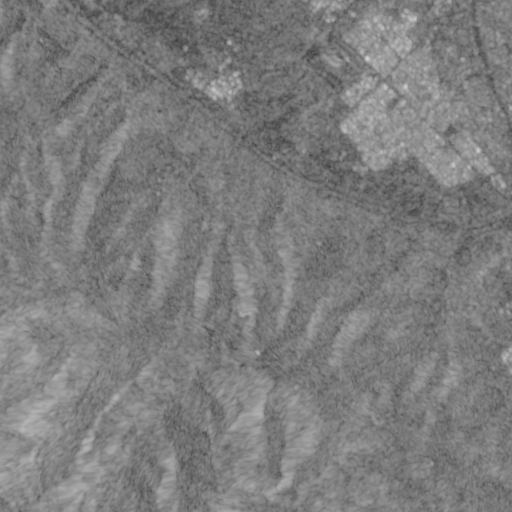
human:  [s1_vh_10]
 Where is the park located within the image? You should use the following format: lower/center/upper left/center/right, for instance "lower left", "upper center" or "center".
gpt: The park is located in the upper right of the image.
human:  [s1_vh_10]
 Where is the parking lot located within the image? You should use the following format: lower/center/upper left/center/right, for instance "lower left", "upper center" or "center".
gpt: The parking lot is located in the upper right of the image.
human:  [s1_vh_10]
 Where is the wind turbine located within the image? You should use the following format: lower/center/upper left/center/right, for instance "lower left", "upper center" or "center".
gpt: The wind turbine is located in the lower right of the image.
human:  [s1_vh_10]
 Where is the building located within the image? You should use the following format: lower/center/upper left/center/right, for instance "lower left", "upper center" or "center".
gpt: There is no building in the image.

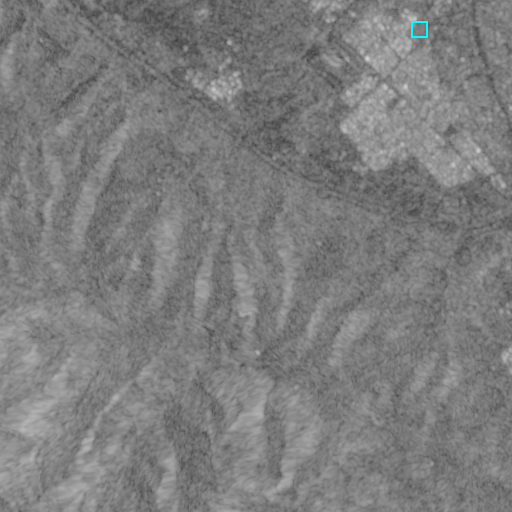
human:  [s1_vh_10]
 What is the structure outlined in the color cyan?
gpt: The structure outlined in cyan is a park.
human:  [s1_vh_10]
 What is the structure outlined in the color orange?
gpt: There is no orange outline.